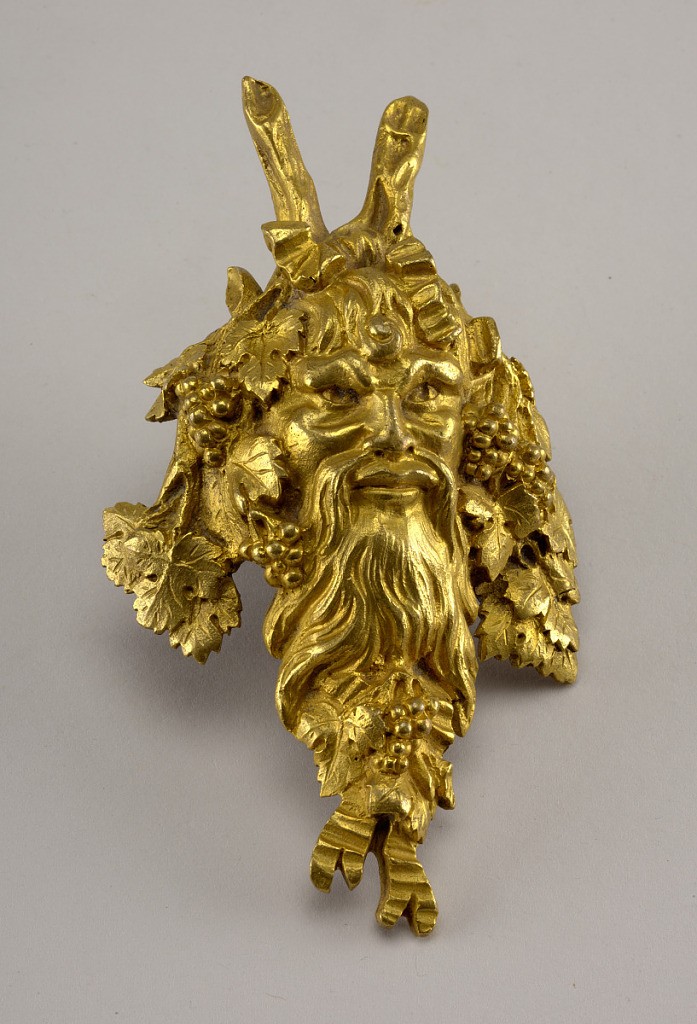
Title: Mount
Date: ca. 1780
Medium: Bronze (gilt), gold
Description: satyr's head